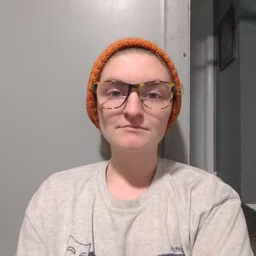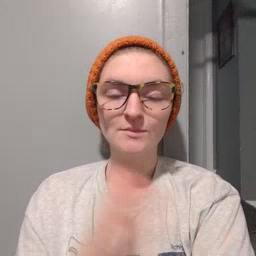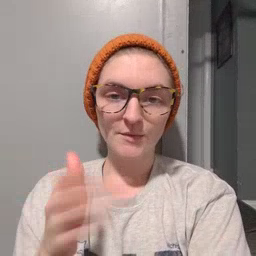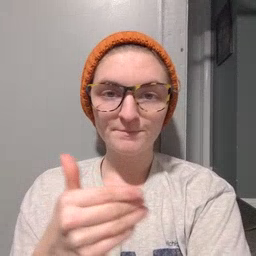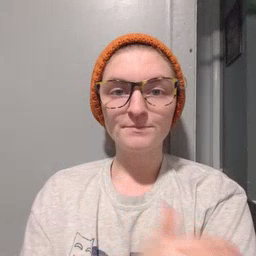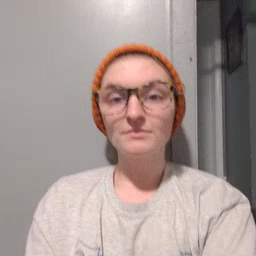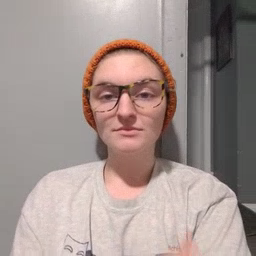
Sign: room